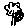
Label: flower